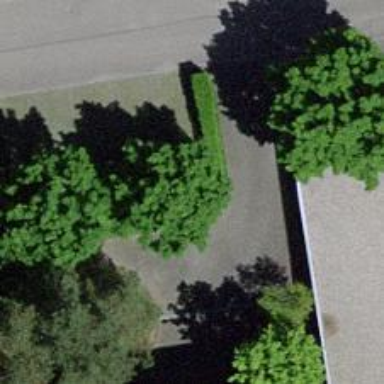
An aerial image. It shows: Hedge acting as barrier.